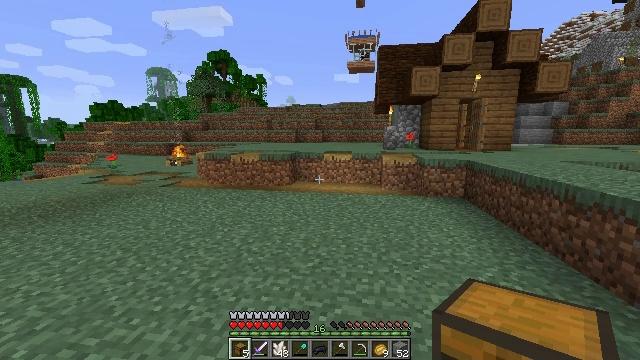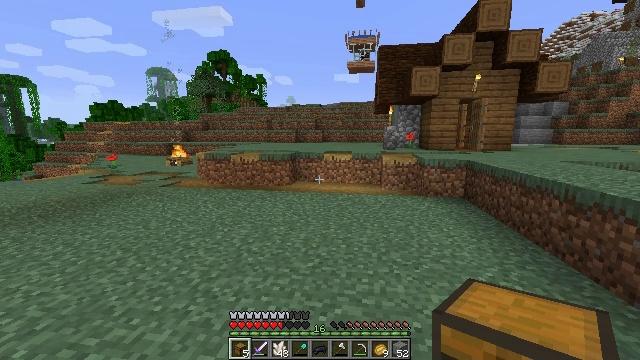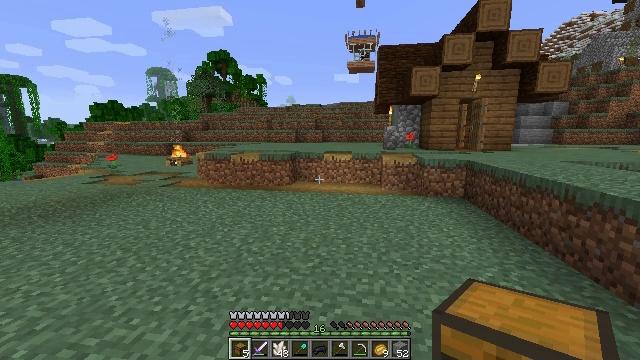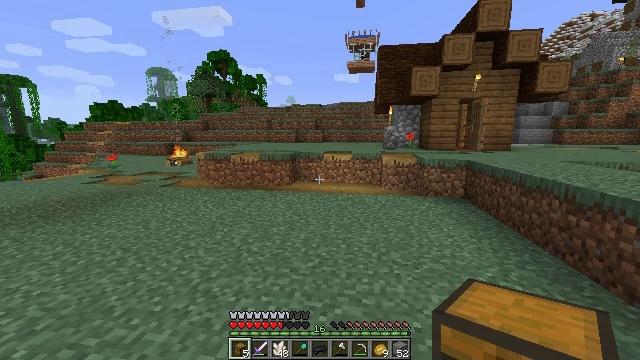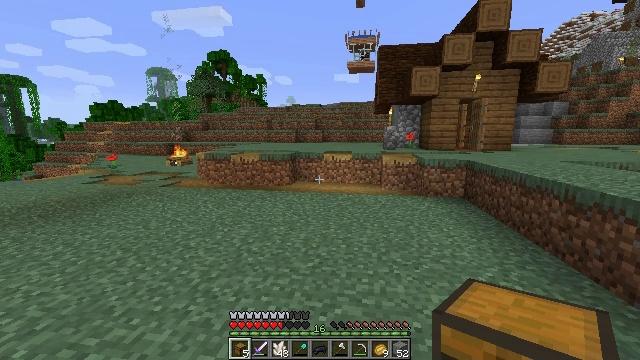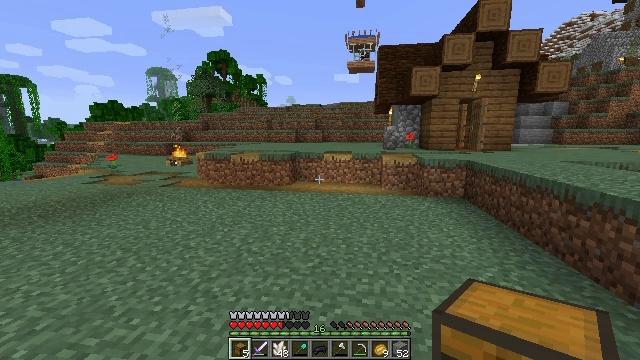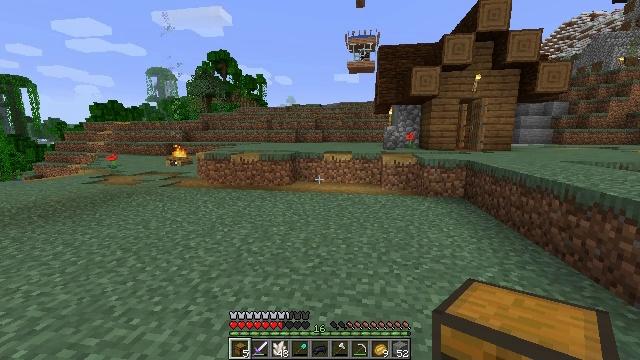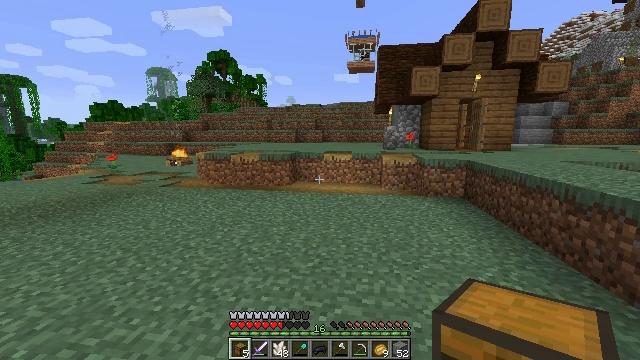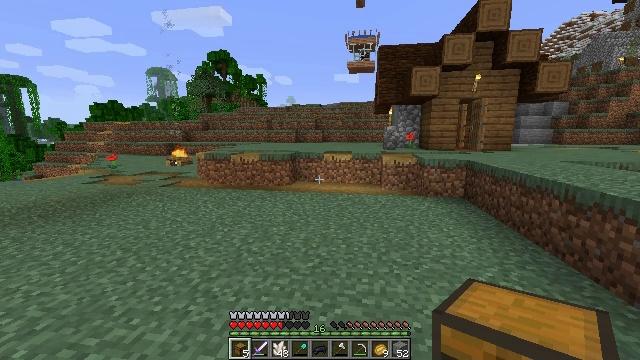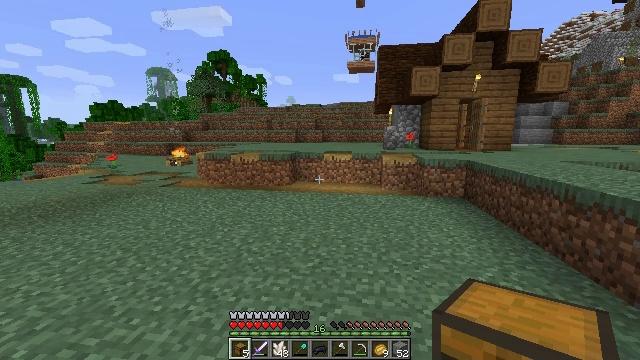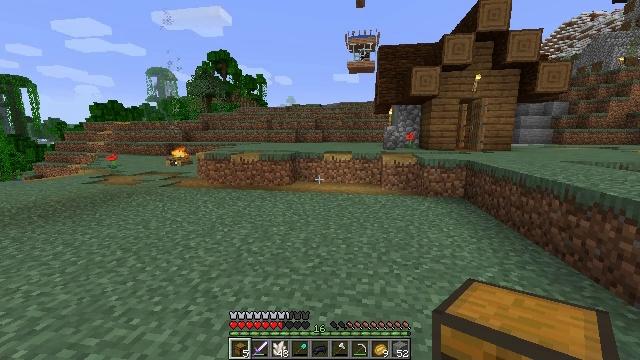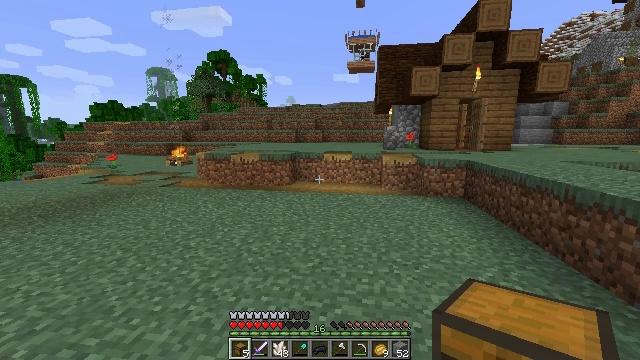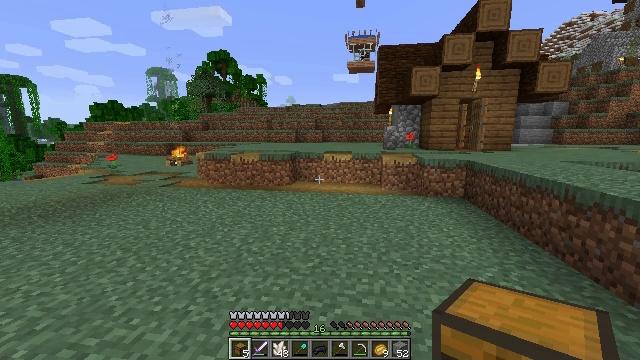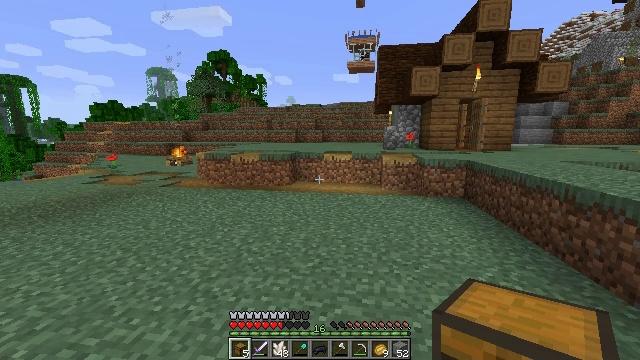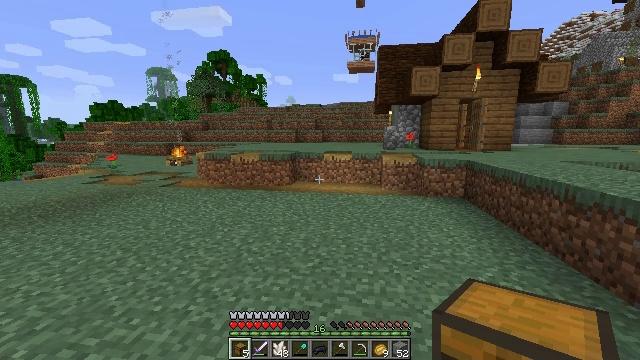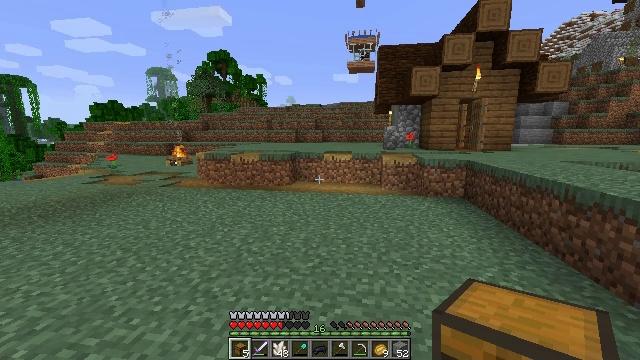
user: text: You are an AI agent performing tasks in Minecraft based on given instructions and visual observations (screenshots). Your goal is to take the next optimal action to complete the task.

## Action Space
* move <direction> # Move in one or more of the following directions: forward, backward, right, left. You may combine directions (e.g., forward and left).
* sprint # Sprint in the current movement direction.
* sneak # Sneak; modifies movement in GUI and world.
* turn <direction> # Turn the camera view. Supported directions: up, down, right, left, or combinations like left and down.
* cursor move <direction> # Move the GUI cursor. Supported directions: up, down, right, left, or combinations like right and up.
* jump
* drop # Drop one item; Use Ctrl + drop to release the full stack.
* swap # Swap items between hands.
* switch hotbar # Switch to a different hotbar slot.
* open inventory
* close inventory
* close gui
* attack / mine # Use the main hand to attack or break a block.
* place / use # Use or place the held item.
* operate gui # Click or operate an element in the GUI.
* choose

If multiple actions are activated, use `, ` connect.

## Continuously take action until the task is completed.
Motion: motion action
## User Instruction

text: Get a hopper using the crafting table.
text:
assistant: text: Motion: no_op
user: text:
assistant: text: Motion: no_op
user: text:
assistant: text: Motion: no_op
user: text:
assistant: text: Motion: no_op
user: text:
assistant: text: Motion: no_op
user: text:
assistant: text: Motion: no_op
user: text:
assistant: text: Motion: no_op
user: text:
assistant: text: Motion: no_op
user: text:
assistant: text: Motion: no_op
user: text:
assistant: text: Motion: no_op
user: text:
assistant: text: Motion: no_op
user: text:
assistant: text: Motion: no_op
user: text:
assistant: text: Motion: no_op
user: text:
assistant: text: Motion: no_op
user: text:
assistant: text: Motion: no_op
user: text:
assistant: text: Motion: no_op
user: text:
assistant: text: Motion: no_op
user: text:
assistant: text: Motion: no_op
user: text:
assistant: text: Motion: no_op
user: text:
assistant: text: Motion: no_op
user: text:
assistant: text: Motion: no_op
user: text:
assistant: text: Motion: no_op
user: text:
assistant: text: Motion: no_op
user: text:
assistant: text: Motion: no_op
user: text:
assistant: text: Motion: no_op
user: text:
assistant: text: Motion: no_op
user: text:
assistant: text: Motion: no_op
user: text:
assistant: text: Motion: no_op
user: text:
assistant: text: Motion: no_op
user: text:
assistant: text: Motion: no_op